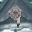
Label: 9